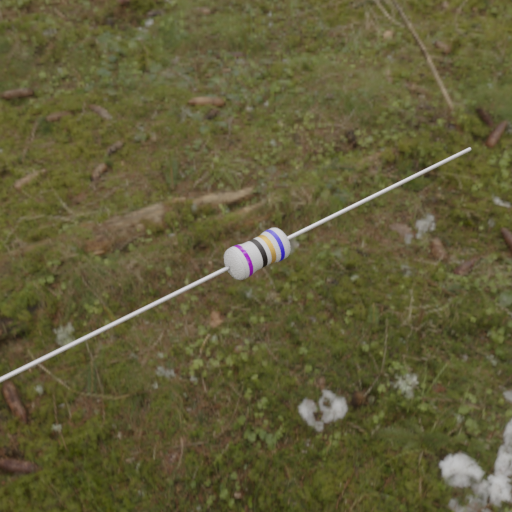
Resistor colour bands (in order): violet, black, gold, blue